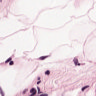
Metastatic tissue present: no